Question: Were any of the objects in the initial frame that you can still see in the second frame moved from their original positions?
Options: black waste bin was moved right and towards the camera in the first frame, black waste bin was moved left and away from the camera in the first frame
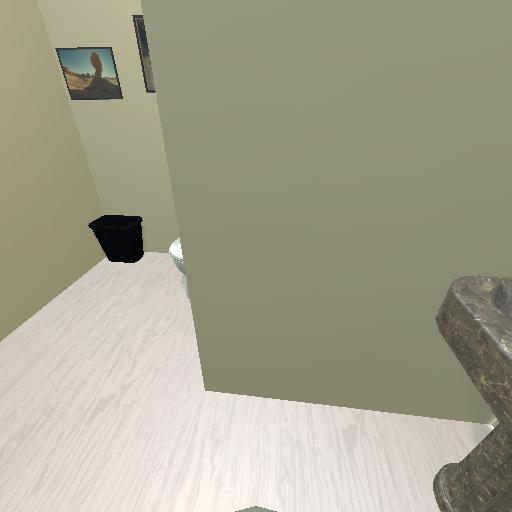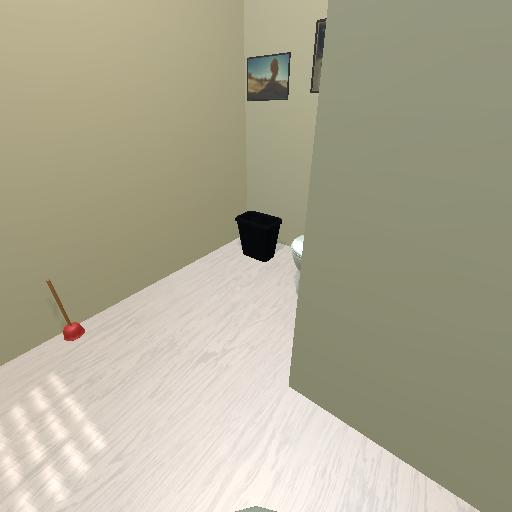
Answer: black waste bin was moved right and towards the camera in the first frame